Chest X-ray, PA view. Patient: 59 years old, sex F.
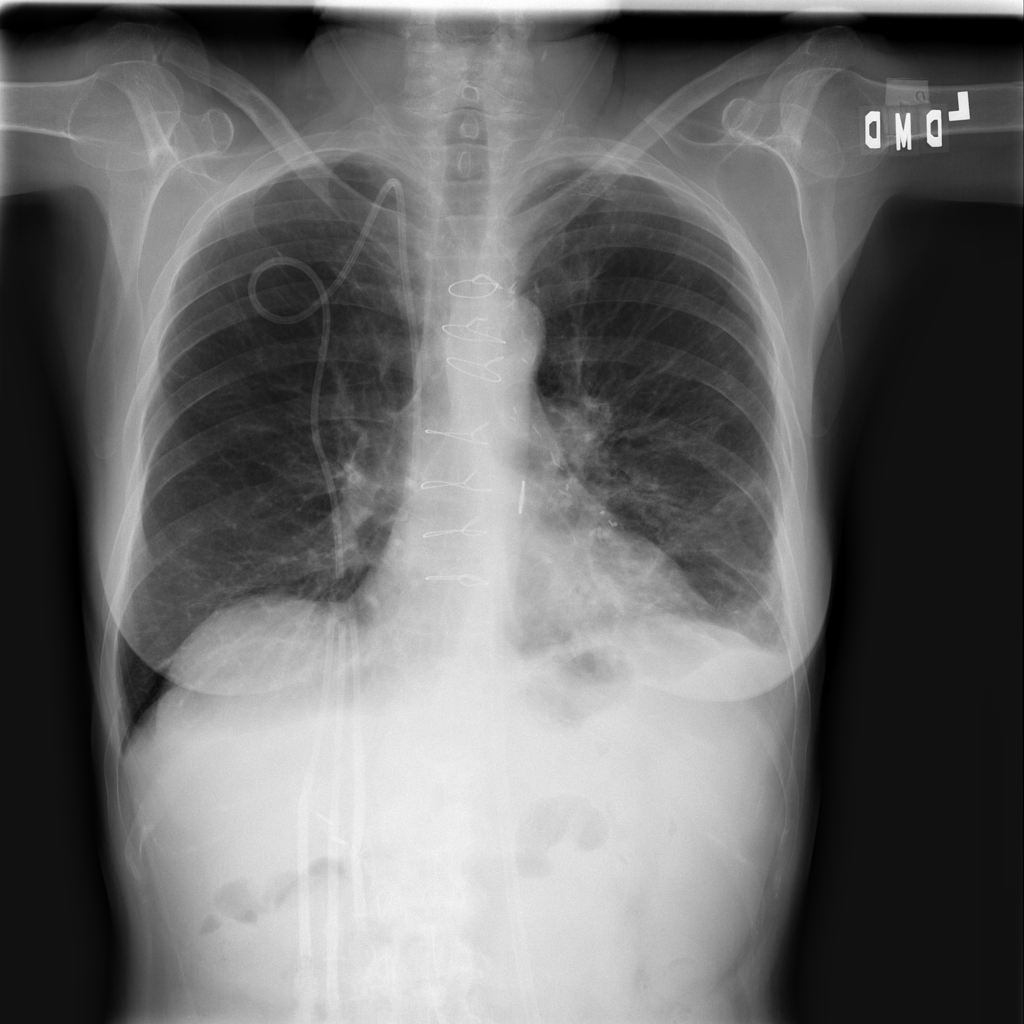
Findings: Effusion, Infiltration